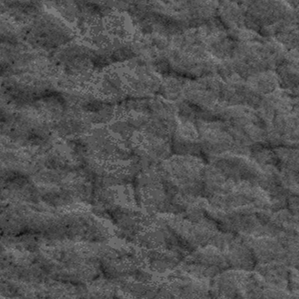
Label: frost